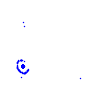
Particle: electron